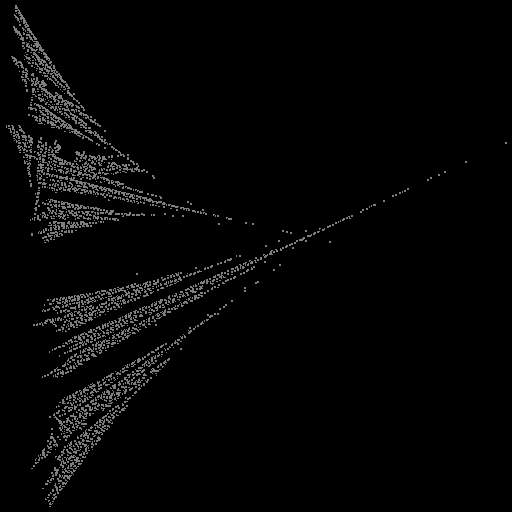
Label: ginkgo